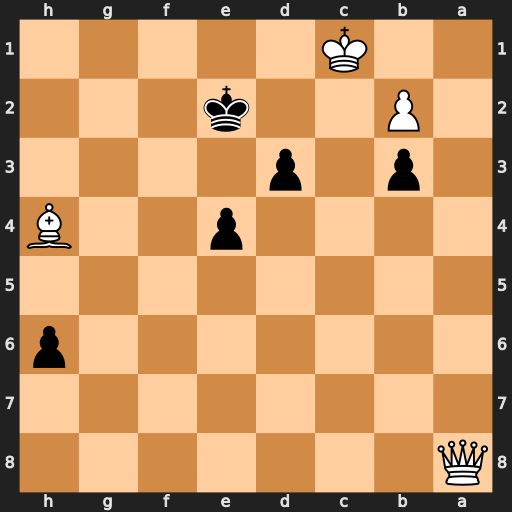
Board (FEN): Q7/8/7p/8/4p2B/1p1p4/1P2k3/2K5
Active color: b
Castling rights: -
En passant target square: -
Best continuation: d2+ Kb1 d1=Q#